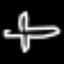
Label: airplane